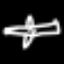
Label: airplane